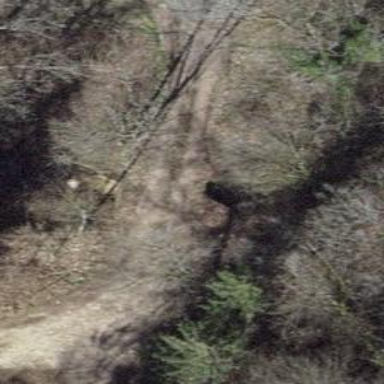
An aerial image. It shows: Track passing over compacted bridge with grade3 tracktype.